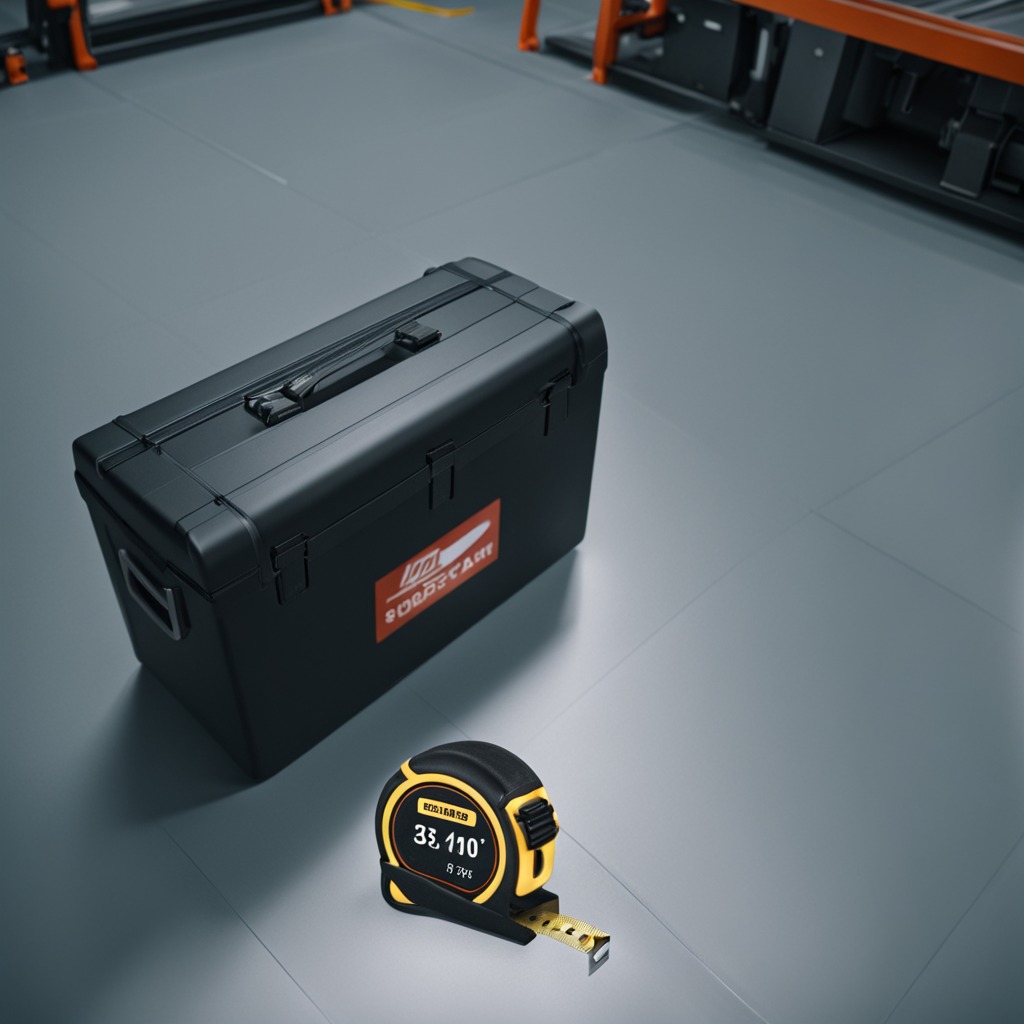
A measuring tape is lying on the toolbox surface in the airplane hangar workshop 8K.